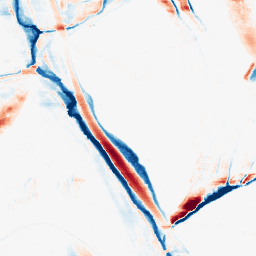
Category: morphological
Decomposition family: morphological_ellipse
Decomposition parameters: operation: average
width: 5
height: 30
Upsampling method: regularized
Upsampling parameters: scale: 4
lambda_reg: 0.01
Upsampling scale: 4